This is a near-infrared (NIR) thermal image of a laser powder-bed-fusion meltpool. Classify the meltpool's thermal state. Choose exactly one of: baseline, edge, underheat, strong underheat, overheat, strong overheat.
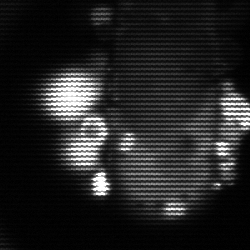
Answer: strong underheat